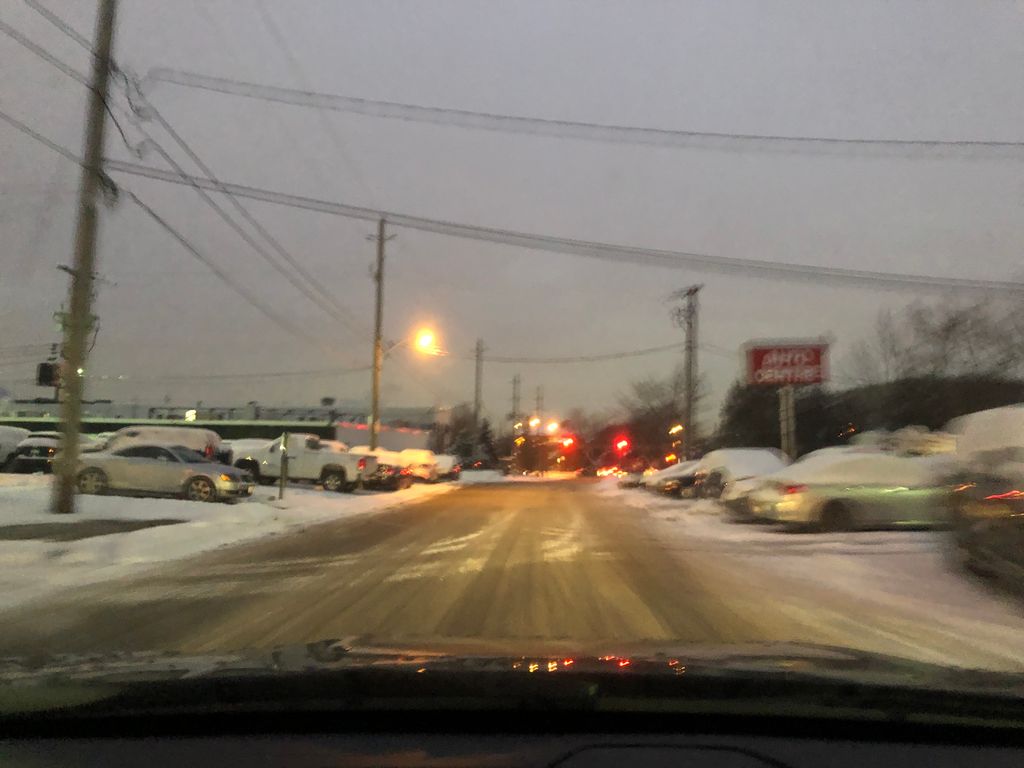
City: toronto